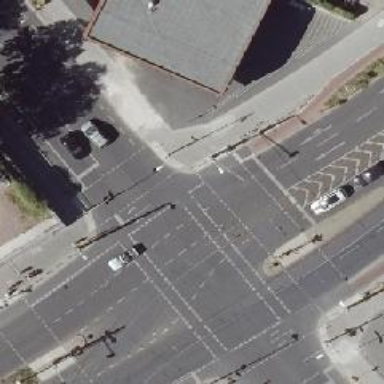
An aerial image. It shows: Cycleway with traffic signal crossing.